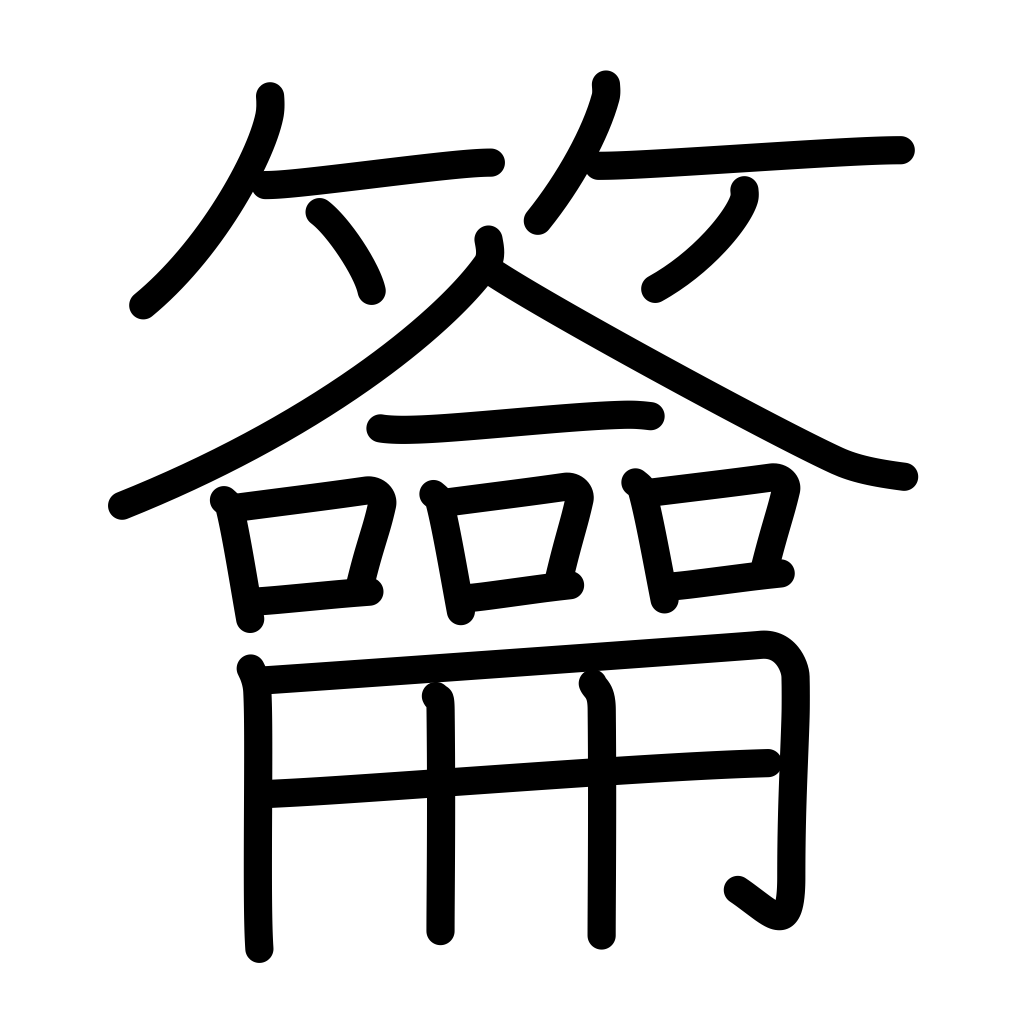
Meaning: three-holed flute